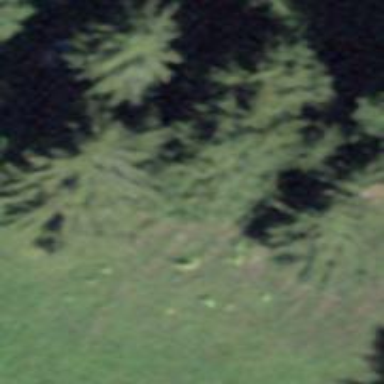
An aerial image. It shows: Forest area.